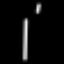
Label: octagon